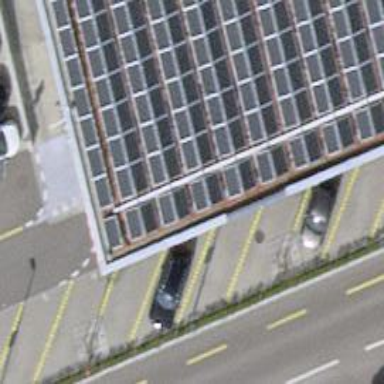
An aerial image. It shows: Bicycle parking area with asphalt surface.